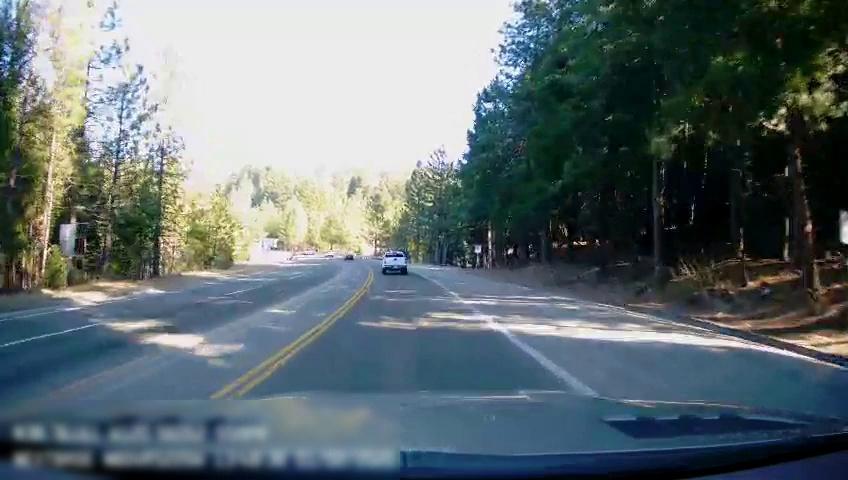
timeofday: Day
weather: Sunny
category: Drivable Space
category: Vehicles | Truck
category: Lanes | Alternate Lane
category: Lanes | Current Lane
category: Lanes | Current Lane
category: Lanes | Opposite Lane
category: Lanes | Opposite Lane
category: Traffic | Signs